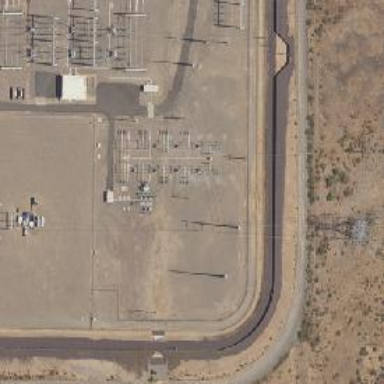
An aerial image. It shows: Switch for power supply.